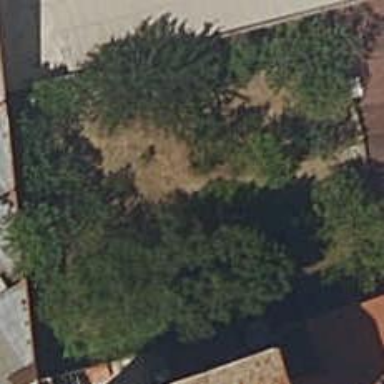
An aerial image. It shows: Residential garden.